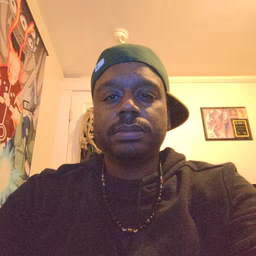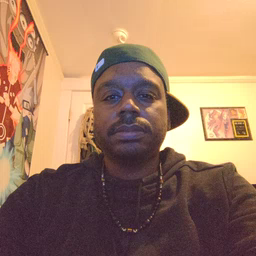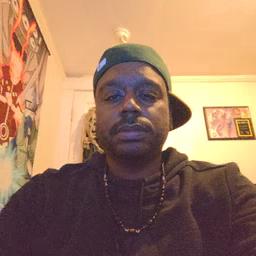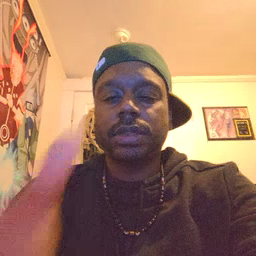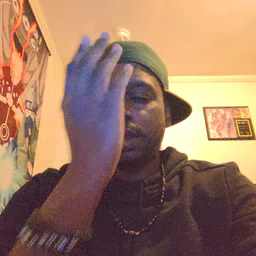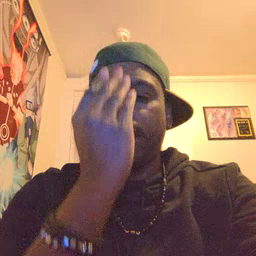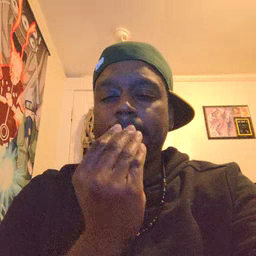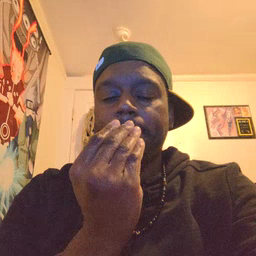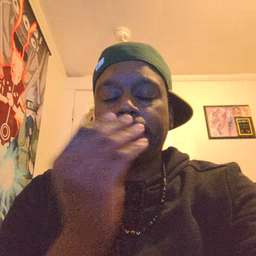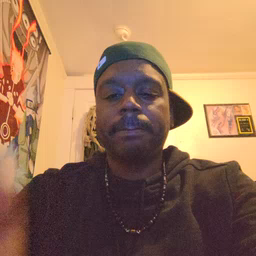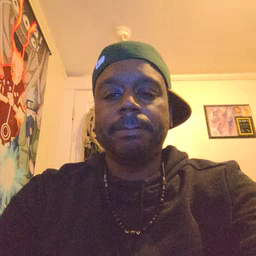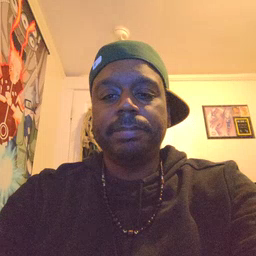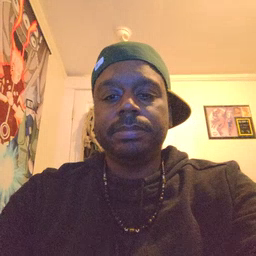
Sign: sleep